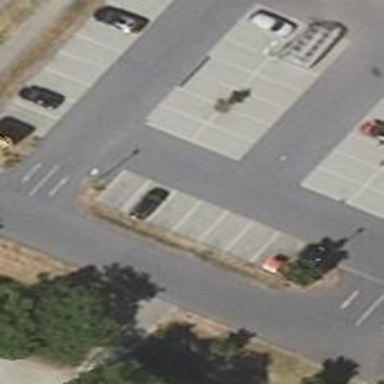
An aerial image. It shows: Parking area with paving stones surface.